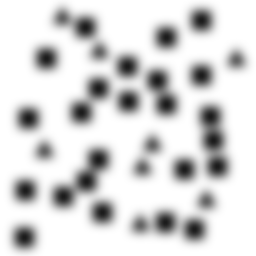
Squares: 24
Triangles: 8
Stars: 0
Total shapes: 32